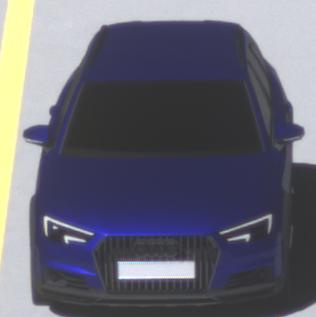
Make: Audi
Model: A4 Allroad 45 TFSI
Detailed model: A4 (B9) allroad
Model produced from: 2019/02
Model produced until: 2019/05
Doors: 5
Color: blue
Road condition: dry road
Daytime: midday
Contrast: high contrast